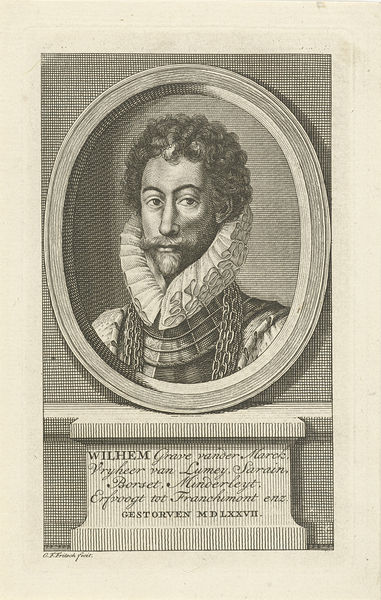
Titel: Portret van Willem van der Mark, heer van Lumey
Künstler: Christian Friedrich Fritzsch
Standort: Amsterdam
Institution: Rijksmuseum
Schlagwörter: bouche, homme, portrait, yeux, cheveux, peinture, papier